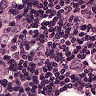
Metastatic tissue present: yes